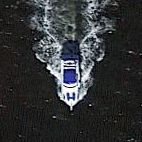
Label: civil